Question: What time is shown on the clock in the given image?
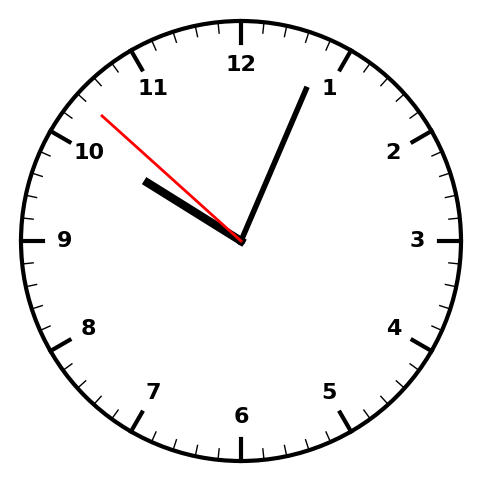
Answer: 10:03:52